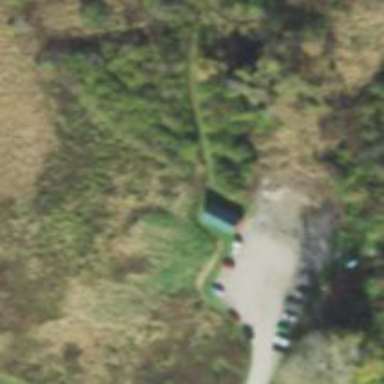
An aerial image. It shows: Parking area at the trailhead.